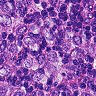
Metastatic tissue present: yes